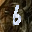
Label: 6